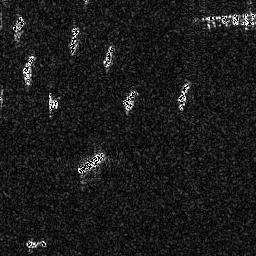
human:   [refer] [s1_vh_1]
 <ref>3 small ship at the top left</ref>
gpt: <box>[[4, 5, 8, 12, 0]], [[8, 20, 13, 30, 0]], [[26, 9, 30, 21, 0]]</box>

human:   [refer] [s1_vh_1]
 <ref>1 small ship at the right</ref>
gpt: <box>[[68, 31, 74, 42, 0]]</box>

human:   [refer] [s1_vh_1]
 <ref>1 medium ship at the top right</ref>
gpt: <box>[[79, 3, 99, 10, 0]]</box>

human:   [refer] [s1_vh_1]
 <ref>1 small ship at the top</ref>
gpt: <box>[[39, 16, 44, 26, 0]]</box>